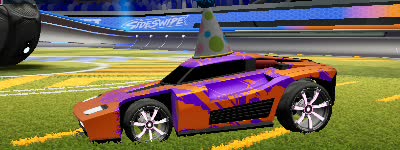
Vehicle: breakout